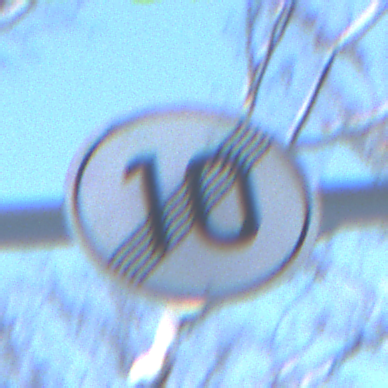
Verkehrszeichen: EndeGeschwindigkeit10
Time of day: MorningAfternoon
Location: Outdoor (Nature)
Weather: Clear
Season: Winter
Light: Natural